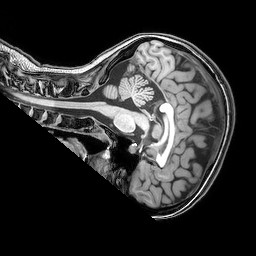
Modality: T1w
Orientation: sagittal
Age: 18
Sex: female